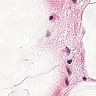
Metastatic tissue present: no